Question: I've made methods like follow and excute code.
I am confusing about origin of quartz framework after looking follow result image.
Please look at follow code and image.
[in ViewController.m]
Excute a follow method when press UIButton.
'''
- (void)test {
[customView drawCustom];
[customView setNeedsDisplay];
}
'''
[in CustomView.m]
'''
- (void)drawRect:(CGRect)rect {
cgc_Context = UIGraphicsGetCurrentContext();
CGContextSetLineWidth(cgc_Context, 5.0);
CGContextSetStrokeColorWithColor(cgc_Context, [UIColor redColor].CGColor);
CGContextMoveToPoint(cgc_Context, 0, 0);
CGContextAddLineToPoint(cgc_Context, 200, 50);
CGContextStrokePath(cgc_Context);
}
- (void)drawCustom {
CGContextSetLineWidth(cgc_Context, 5.0);
CGContextSetStrokeColorWithColor(cgc_Context, [UIColor yellowColor].CGColor);
CGContextMoveToPoint(cgc_Context, 0, 0);
CGContextAddLineToPoint(cgc_Context, 200, 50);
CGContextStrokePath(cgc_Context);
}
'''
[Result screen]
Red Line : result of drawRect
Yellow Line : result of drawCustom
Why does occur different origin point?

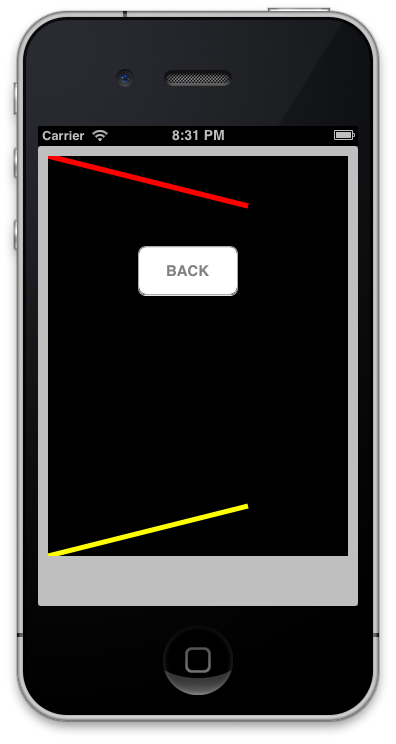
Answer: You must read the apple's documentation about <URL>